Question: All I am trying to do is to remove the right zone of this site. How do I accomplish this?
Is there any site in SharePoint that doesn't have zones?

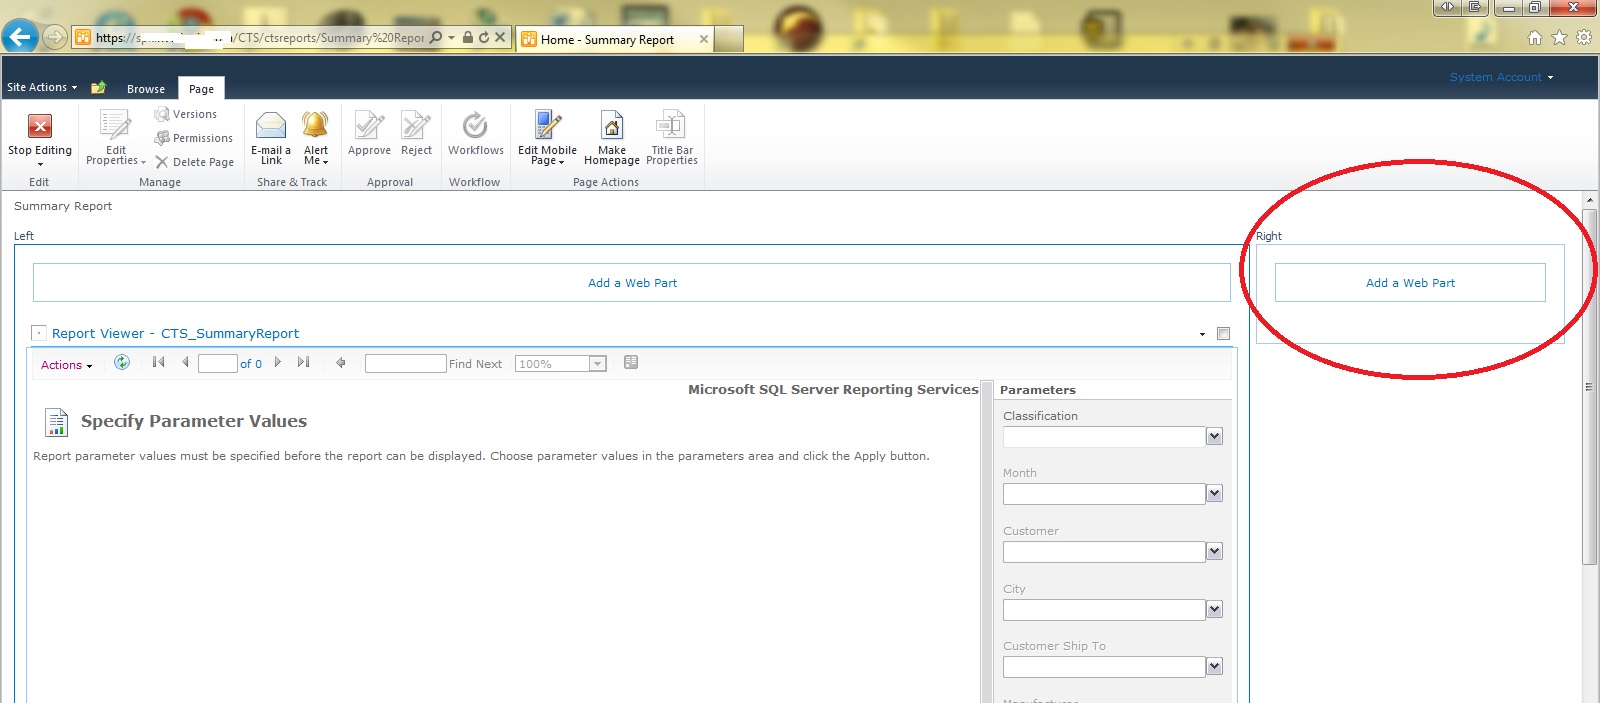
Answer: Web Part Zones are part of the Page Layout that your page instance is using. To remove a Web Part Zone you can:
- - -